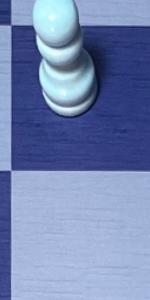
Label: Empty